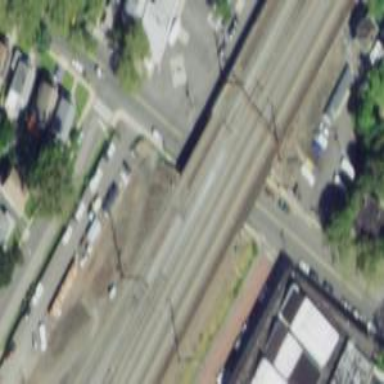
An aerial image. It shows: Bridge over railway with electrified contact lines.